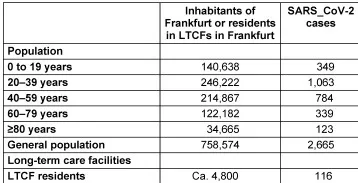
Age-related incidences in the general population and LTCF residents (as of 28.08.2020).
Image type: chart (chart)